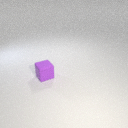
small purple rubber cube